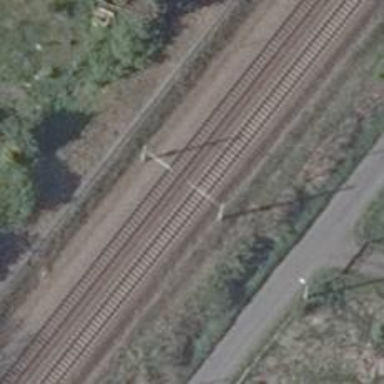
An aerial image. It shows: Railway milestone with catenary mast.